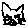
Label: cat